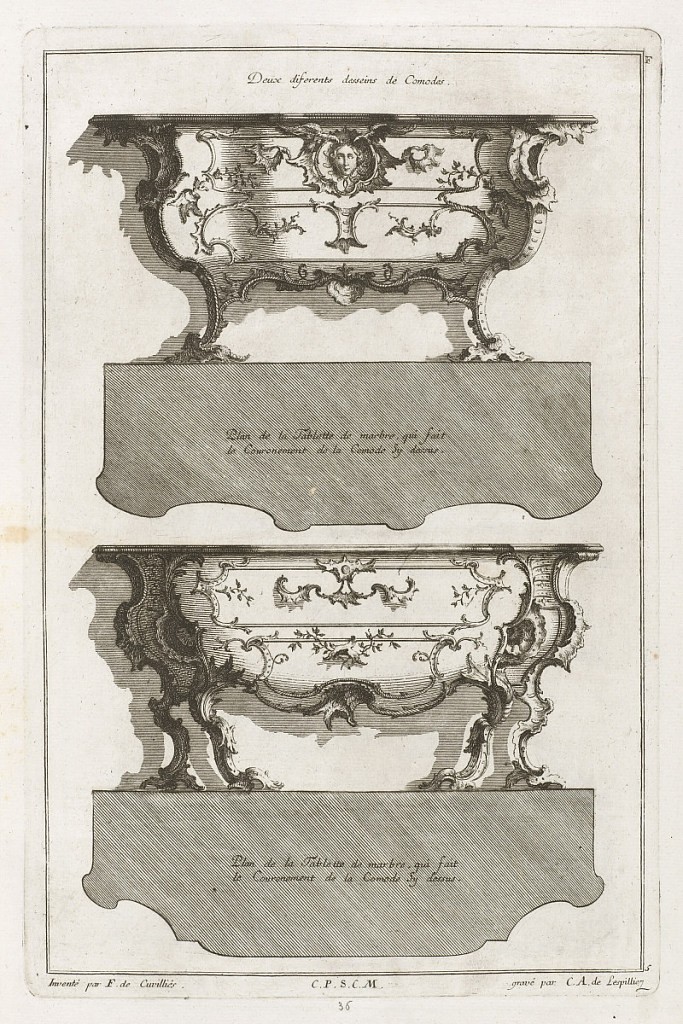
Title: Deux diferents desseins de Comodes
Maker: François de Cuvilliés the Elder, Belgian, 1695 - 1768
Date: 1745
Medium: Etching, engraving on off-white laid paper
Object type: Print
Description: Elevations of designs for two dressers with the plans of the marble dresser tops below. The dressers are decorated with ornament motifs including scrolls, vines, mascaron, branches, and rinceaux. The plate is signed and numbered.